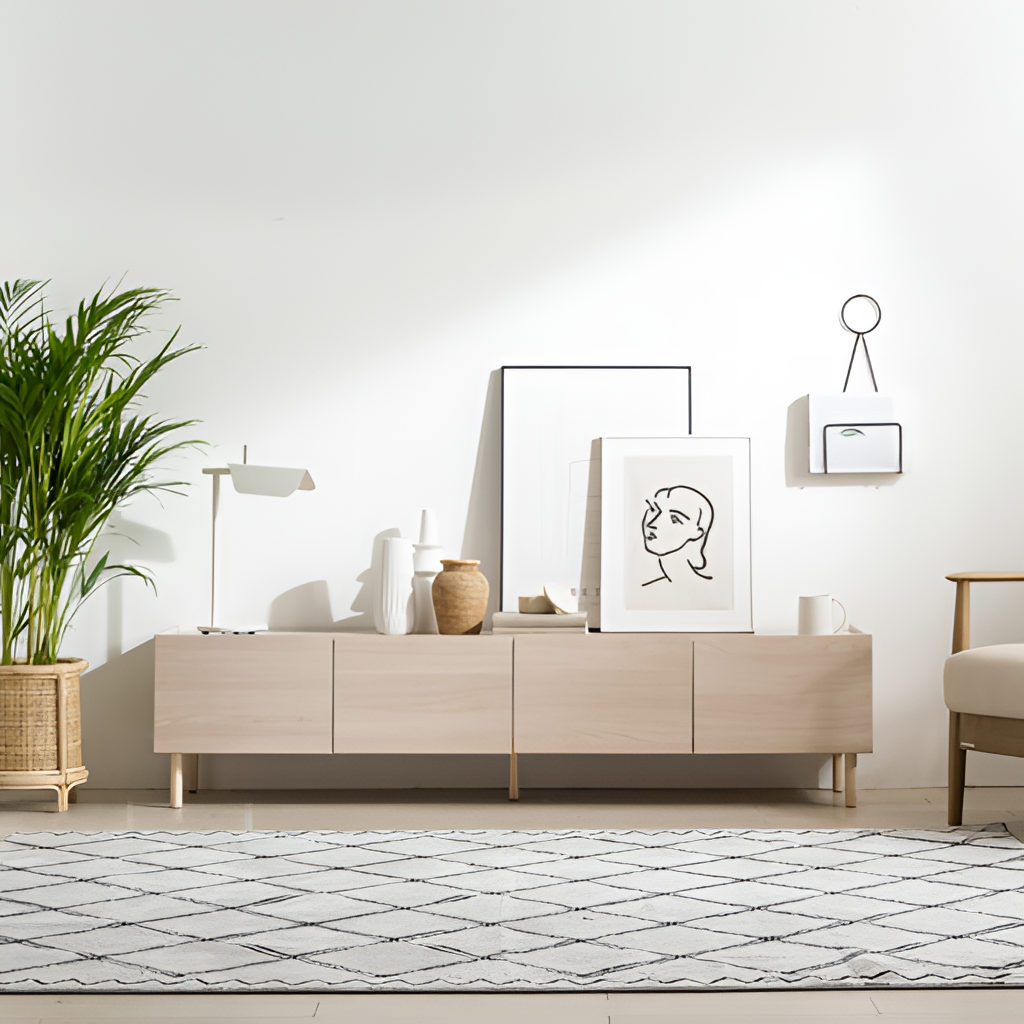
wood console table, living room, tile flooring, with large square pattern, minimalist, white paint wallpaper, with solid pattern